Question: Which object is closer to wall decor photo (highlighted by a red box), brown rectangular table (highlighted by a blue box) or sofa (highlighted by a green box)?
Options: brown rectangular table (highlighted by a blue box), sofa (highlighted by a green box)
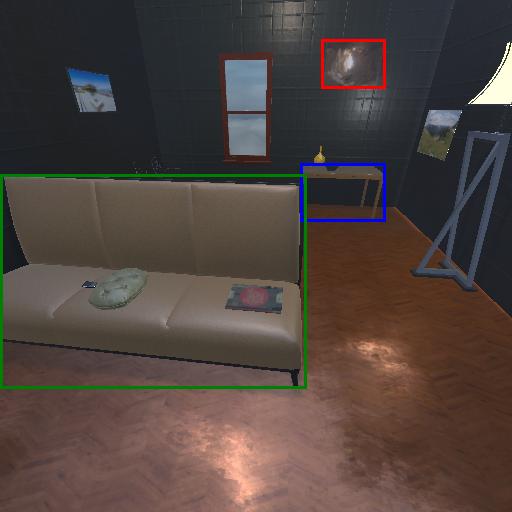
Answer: brown rectangular table (highlighted by a blue box)